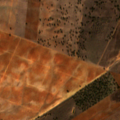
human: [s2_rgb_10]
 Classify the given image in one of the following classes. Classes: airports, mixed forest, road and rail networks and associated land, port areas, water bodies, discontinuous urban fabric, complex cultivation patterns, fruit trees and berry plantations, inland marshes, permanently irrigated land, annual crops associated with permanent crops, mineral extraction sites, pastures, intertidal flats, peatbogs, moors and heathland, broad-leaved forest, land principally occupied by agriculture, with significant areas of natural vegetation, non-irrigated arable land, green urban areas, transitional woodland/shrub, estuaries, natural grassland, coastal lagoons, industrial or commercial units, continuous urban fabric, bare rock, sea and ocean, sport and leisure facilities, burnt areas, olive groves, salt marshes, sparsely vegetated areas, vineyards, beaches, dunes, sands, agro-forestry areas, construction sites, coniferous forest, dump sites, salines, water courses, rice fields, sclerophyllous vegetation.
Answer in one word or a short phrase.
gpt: non-irrigated arable land, olive groves, agro-forestry areas